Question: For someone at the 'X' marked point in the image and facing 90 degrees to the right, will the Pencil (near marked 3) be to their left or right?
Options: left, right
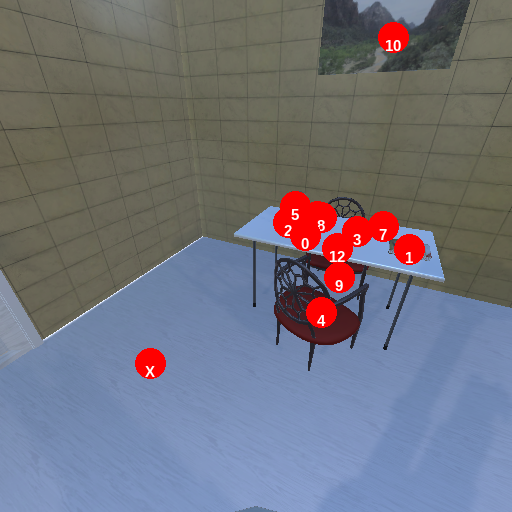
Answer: left